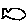
Label: fish